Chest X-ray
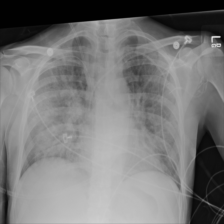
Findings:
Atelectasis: negative
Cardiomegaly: negative
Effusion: negative
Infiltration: positive
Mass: negative
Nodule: negative
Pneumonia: negative
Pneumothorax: negative
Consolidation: negative
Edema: negative
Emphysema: negative
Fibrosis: negative
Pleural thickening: negative
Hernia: negative